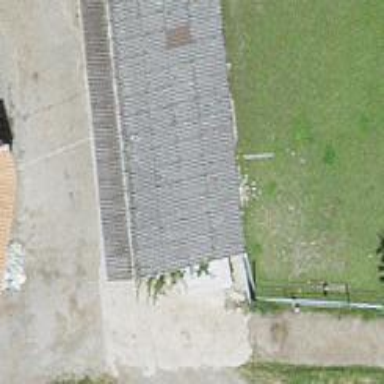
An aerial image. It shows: Shed.